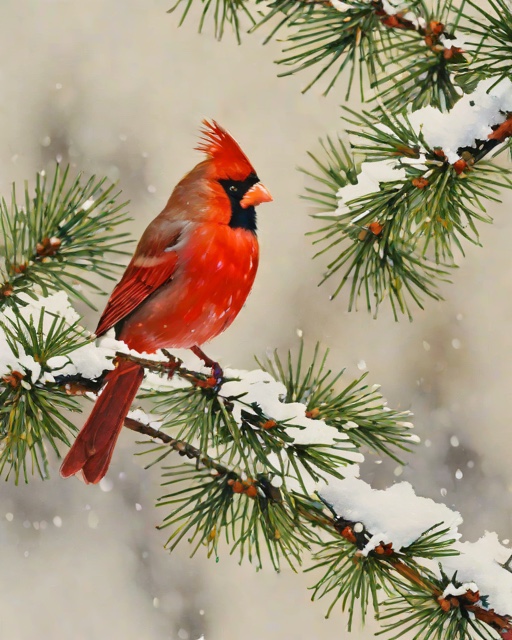
Category: Winter